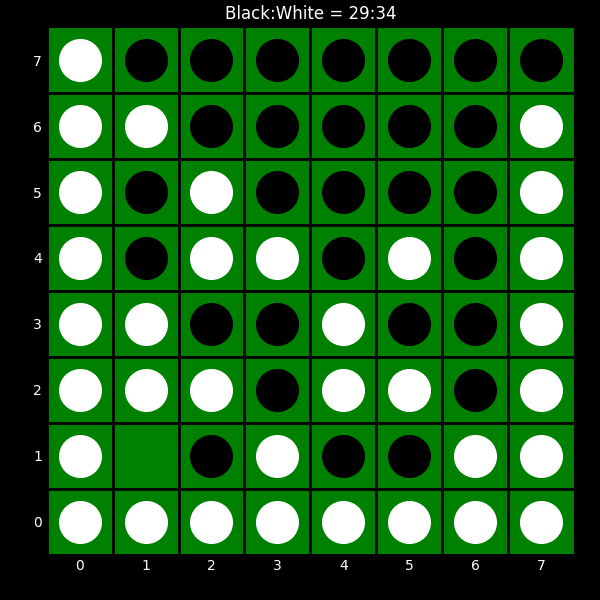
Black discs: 29
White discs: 34